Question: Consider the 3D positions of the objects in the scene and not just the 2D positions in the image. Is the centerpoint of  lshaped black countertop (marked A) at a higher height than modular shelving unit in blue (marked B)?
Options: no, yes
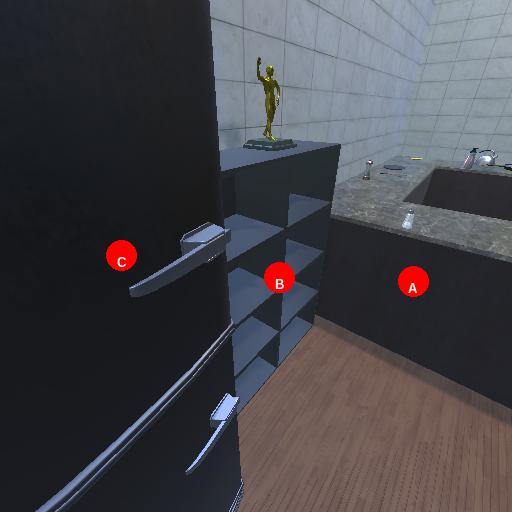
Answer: no